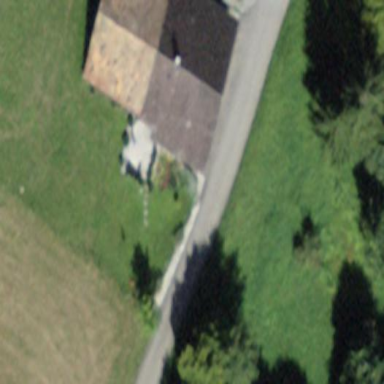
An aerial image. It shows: Barn.